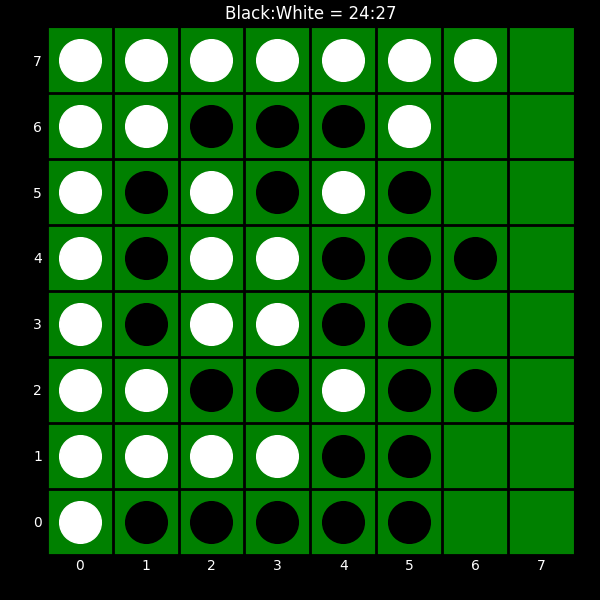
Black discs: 24
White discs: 27